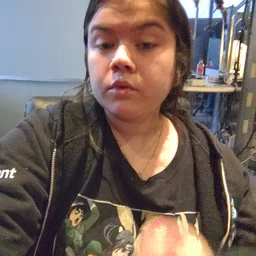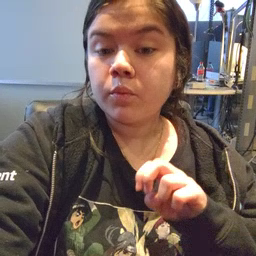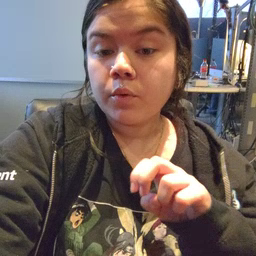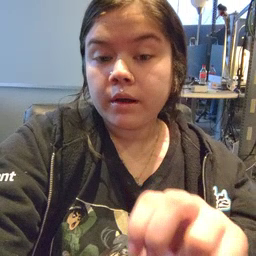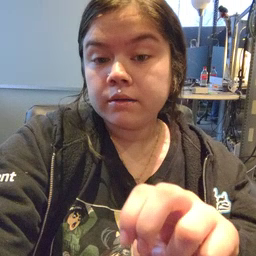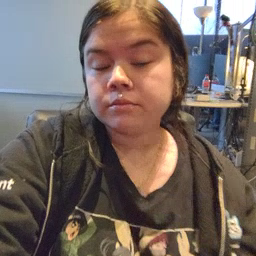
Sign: ride